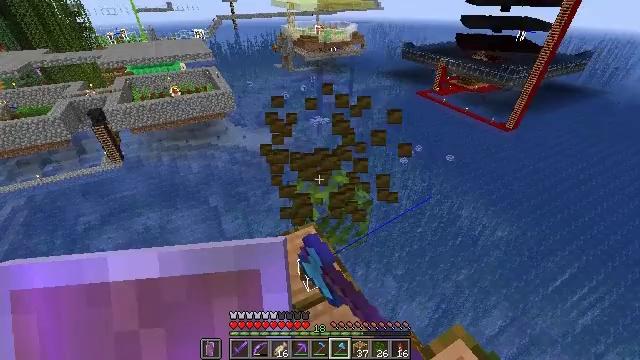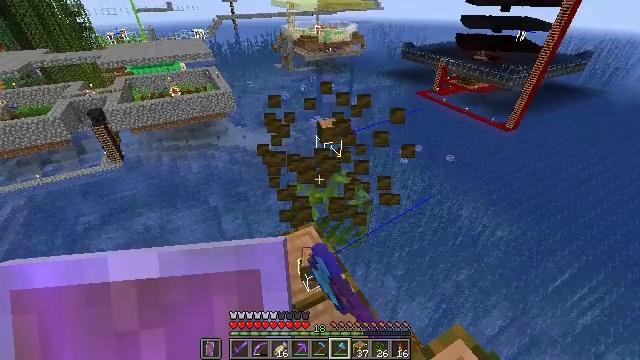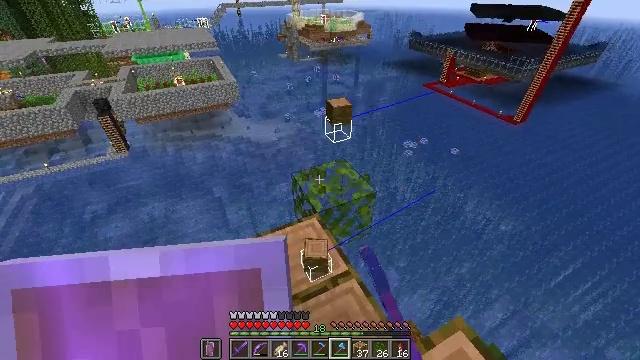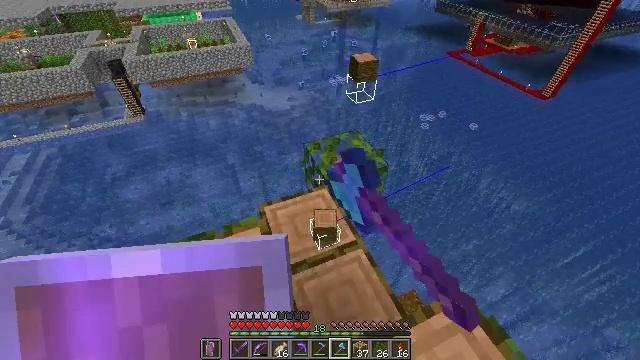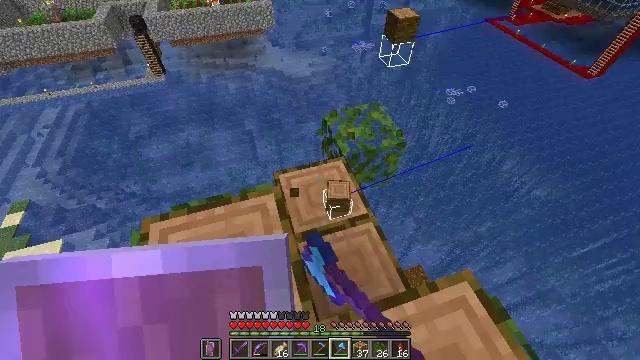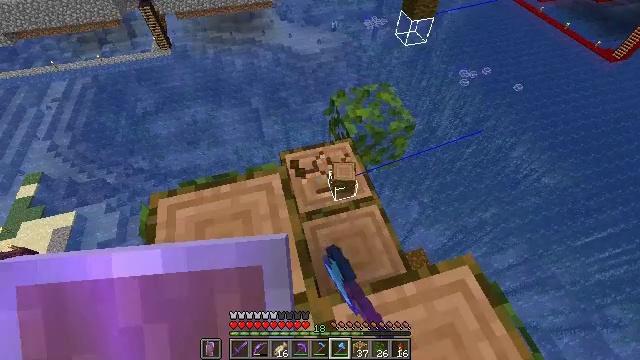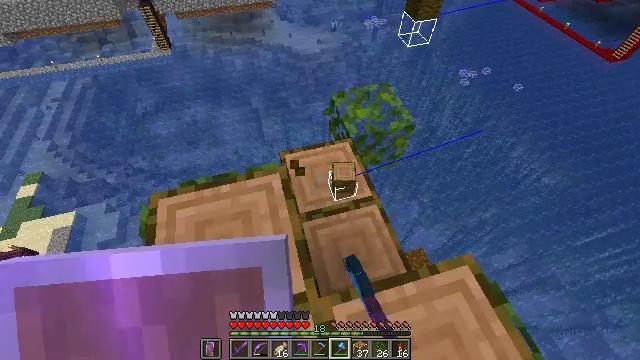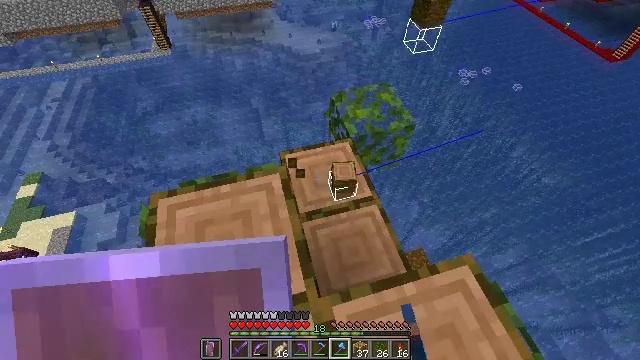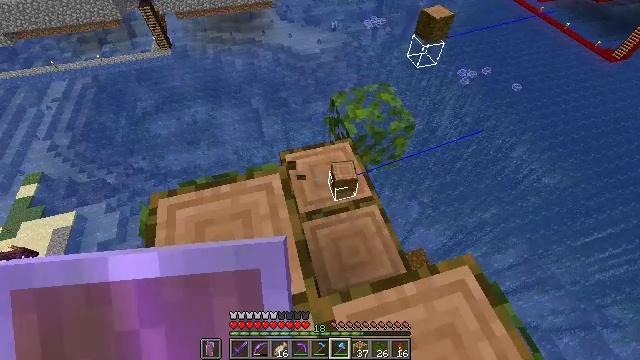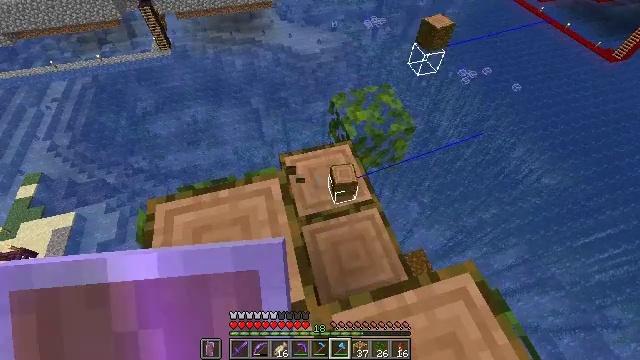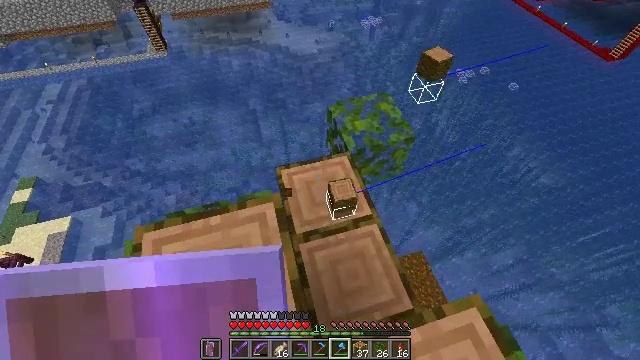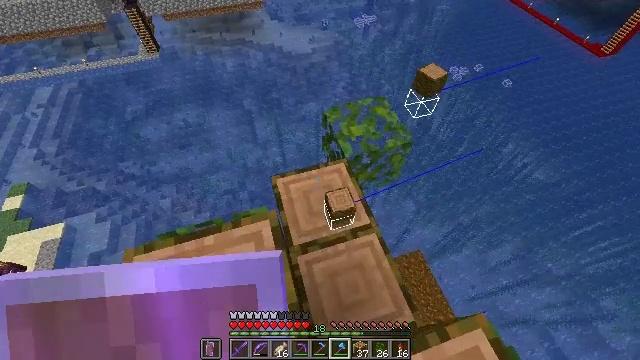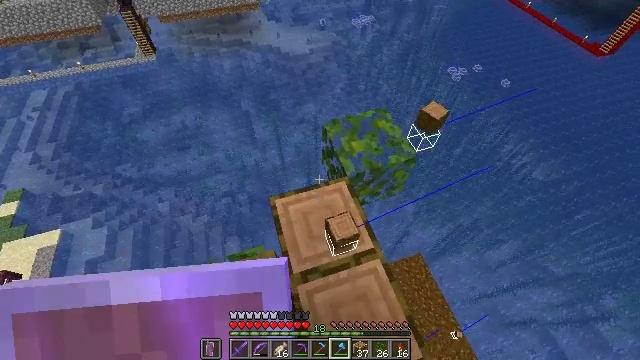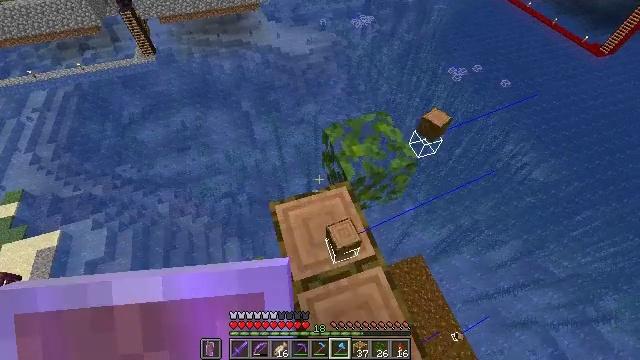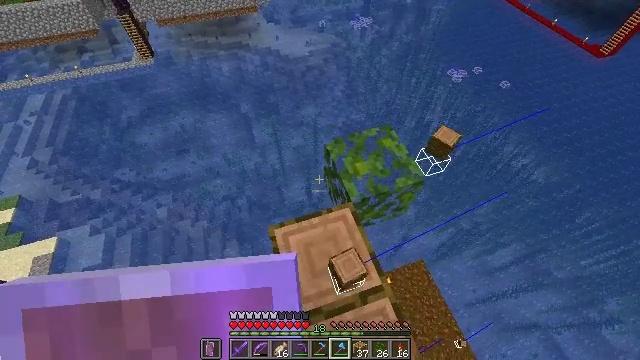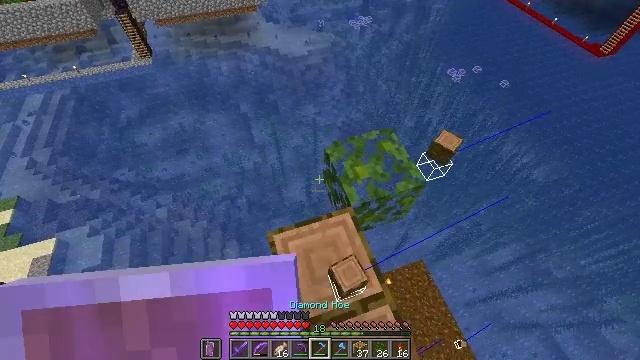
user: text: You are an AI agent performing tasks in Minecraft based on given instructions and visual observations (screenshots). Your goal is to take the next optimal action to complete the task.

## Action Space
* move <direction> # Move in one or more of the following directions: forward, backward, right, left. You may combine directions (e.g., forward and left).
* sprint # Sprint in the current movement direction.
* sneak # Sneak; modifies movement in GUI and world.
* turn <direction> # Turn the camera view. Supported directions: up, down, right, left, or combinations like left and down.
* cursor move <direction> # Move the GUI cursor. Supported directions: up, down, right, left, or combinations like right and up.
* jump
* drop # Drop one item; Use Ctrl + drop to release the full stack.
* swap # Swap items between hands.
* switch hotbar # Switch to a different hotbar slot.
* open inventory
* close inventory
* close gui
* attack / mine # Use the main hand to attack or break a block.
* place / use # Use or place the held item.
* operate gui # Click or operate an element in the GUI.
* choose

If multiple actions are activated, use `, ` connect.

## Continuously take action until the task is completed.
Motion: motion action
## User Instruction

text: Gather jungle leaves from the tree.
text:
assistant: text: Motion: attack / mine
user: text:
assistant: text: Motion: turn left and down, attack / mine
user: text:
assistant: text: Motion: turn left and down, attack / mine
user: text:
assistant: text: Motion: turn left and down, attack / mine
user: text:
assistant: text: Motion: turn left and down, attack / mine
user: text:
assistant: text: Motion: no_op
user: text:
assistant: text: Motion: no_op
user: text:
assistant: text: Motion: no_op
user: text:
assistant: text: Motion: move forward
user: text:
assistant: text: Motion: move forward
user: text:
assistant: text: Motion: move forward, turn right
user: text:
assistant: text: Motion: move forward
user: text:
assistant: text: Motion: move forward
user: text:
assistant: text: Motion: move forward
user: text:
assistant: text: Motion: no_op
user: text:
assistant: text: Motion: no_op
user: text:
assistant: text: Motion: no_op
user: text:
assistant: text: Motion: turn right
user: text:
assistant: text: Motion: turn right and down
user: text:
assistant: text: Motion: turn right
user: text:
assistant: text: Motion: turn right
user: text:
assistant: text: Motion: turn right, attack / mine
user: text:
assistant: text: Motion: attack / mine
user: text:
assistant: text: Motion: turn right, attack / mine
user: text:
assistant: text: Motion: attack / mine
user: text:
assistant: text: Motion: attack / mine
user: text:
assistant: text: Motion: attack / mine
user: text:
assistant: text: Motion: attack / mine
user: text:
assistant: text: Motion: no_op
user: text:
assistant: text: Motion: attack / mine